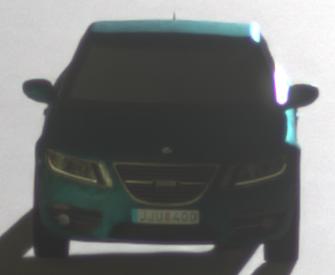
Make: Saab
Model: 5-Sep
Detailed model: 9-5 1.6T
Model produced from: 2010/06
Model produced until: 2011/12
Doors: 4
Color: blue
Road condition: dry road
Daytime: night
Contrast: high contrast